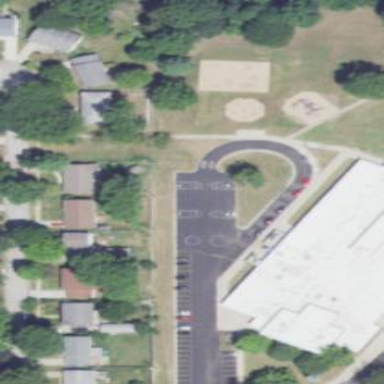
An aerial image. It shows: Asphalt schoolyard for leisure land.